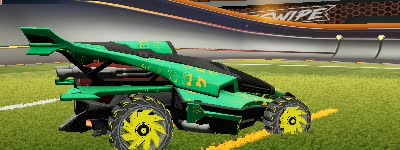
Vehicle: aftershock